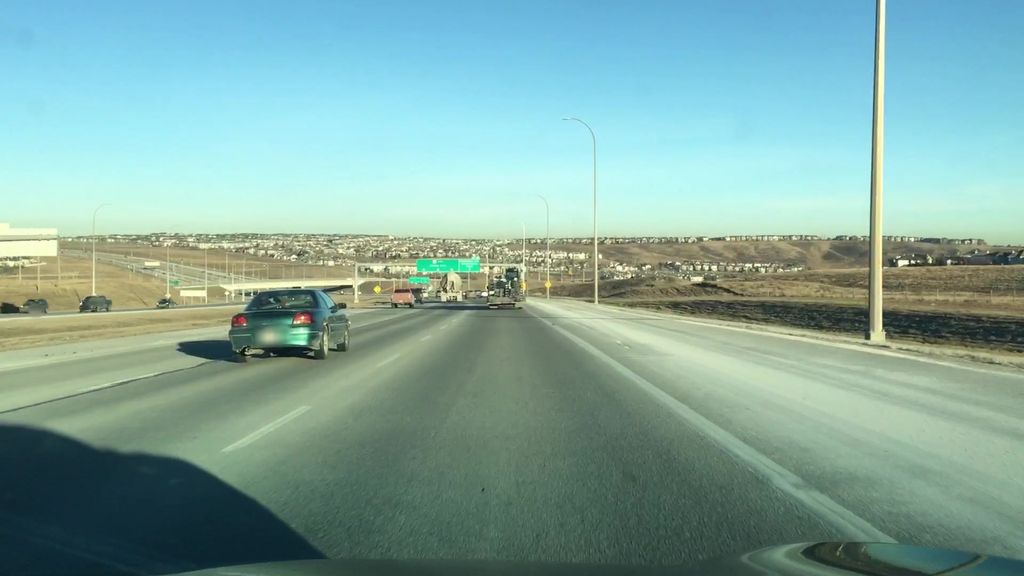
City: calgary